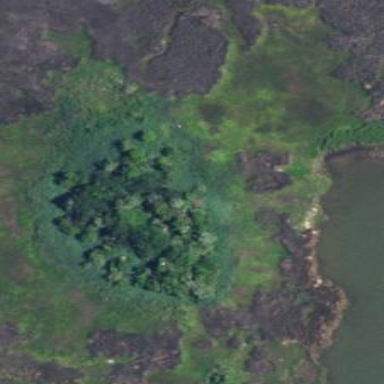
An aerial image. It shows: Swamp in wetland area.